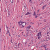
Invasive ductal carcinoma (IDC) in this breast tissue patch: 1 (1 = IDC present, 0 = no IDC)